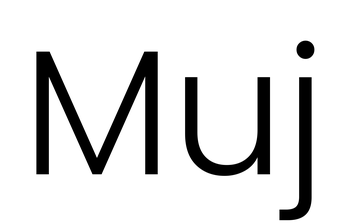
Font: Poppins-Light